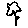
Label: flower